高一 · 立体几何学
如图所示, 在长方体 $A B C D-A_{1} B_{1} C_{1} D_{1}$ 中, $B C=2, A A_{1}=1, E, F$ 分别在 $A D$ 和 $B C$ 上, 且 $E F / / A B$,若二面角 $C_{1}-E F-C$ 等于 $45^{\circ}$, 则 $B F=$

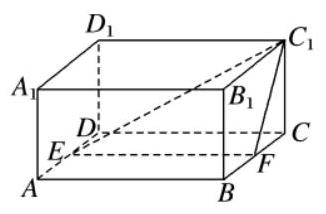
答案: 1
解析: 由题意知 $E F \perp B C$.

$\because C C_{1} \perp$ 平面 $A B C D, \therefore C C_{1} \perp E F$,

又 $B C \cap C C_{1}=C, \therefore E F \perp$ 平面 $C C_{1} F$,

$\therefore E F \perp C_{1} F$.

故 $\angle C_{1} F C$ 为二面角 $C_{1}-E F-C$ 的平面角,

即 $\angle C_{1} F C=45^{\circ}$,

$\because A A_{1}=1, \quad \therefore C F=1$, 又 $B C=2, \therefore B F=1$.